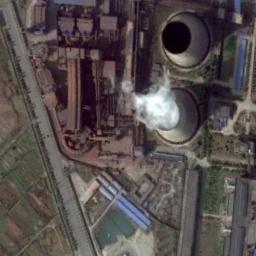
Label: thermal_power_station